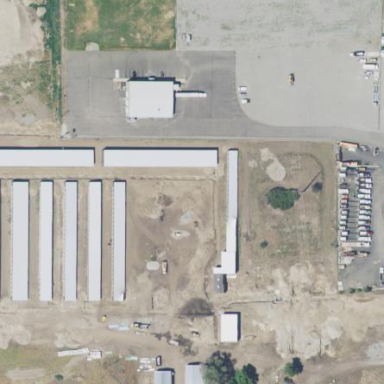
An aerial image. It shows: Commercial area with storage rental shop.